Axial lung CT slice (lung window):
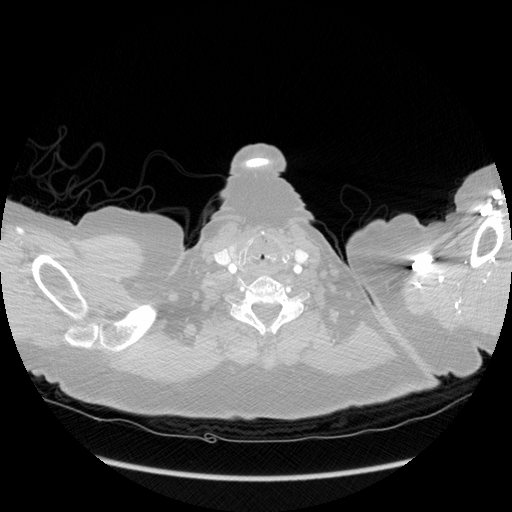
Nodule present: no